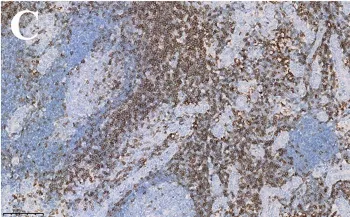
Pathological examination and immunohistochemical staining. . X20).
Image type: pathology (immunostaining)